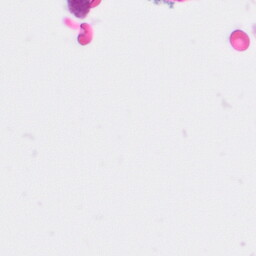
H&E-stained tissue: Pancreatic